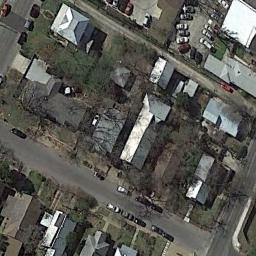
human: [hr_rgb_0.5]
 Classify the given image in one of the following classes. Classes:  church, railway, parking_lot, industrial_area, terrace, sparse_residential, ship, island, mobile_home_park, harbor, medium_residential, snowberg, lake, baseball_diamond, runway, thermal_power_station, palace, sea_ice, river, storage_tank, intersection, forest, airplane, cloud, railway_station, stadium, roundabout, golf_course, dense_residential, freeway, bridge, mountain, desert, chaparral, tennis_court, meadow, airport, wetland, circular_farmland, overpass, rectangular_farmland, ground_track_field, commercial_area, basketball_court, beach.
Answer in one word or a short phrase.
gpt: medium_residential